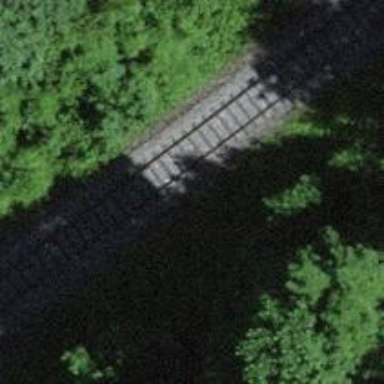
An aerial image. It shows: Single-track spur railway line.